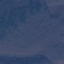
Land use / land cover class: Forest